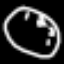
Label: clock